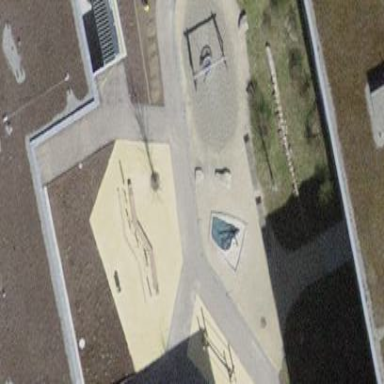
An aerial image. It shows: Playground area for leisure land.